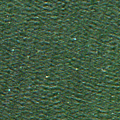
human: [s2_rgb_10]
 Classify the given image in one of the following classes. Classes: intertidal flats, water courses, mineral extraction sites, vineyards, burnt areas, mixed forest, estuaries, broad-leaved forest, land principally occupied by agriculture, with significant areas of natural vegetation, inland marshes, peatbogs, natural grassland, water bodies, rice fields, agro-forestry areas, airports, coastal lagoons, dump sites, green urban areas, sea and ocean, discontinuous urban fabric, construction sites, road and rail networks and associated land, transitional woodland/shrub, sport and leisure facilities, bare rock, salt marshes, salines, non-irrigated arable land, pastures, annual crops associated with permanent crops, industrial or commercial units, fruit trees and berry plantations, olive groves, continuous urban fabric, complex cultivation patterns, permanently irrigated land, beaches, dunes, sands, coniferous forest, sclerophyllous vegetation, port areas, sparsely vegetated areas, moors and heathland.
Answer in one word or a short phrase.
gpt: sea and ocean